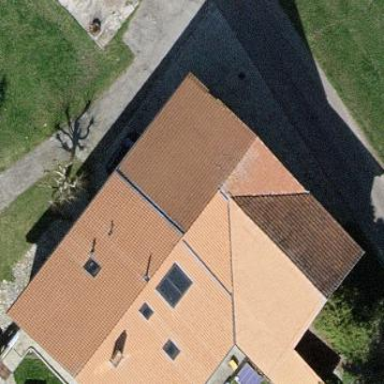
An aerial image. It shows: Simple and straightforward house.